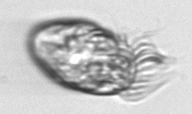
Label: Strombidium_morphotype1